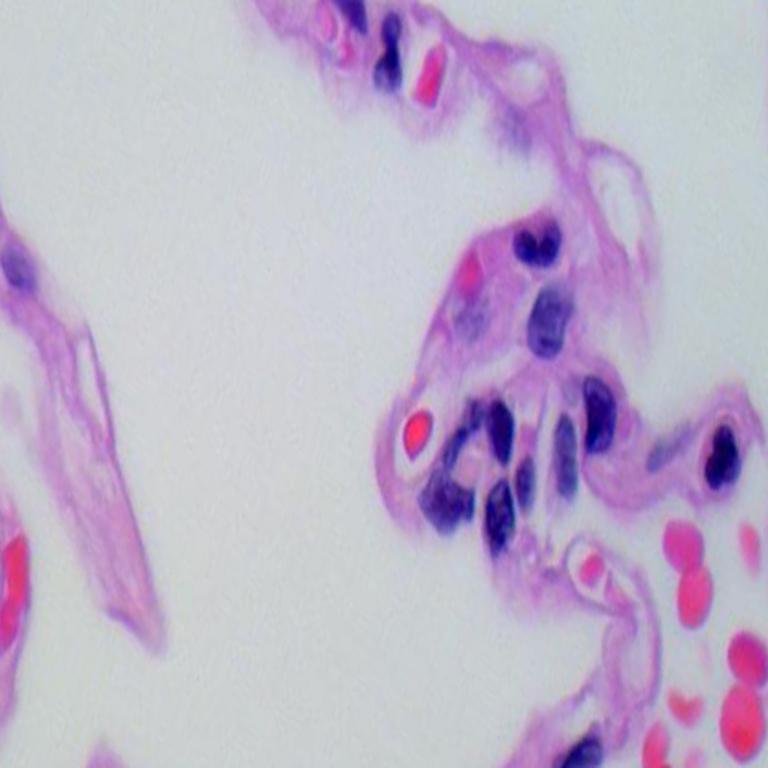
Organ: lung
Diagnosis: benign